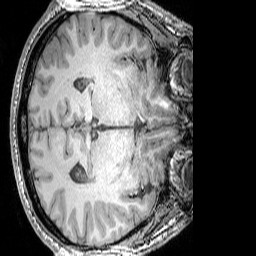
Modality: T1w
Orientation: axial
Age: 49
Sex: male
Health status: ill
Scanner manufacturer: siemens
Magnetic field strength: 3 T
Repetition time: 1.59 s
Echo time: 0.00418 s